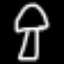
Label: mushroom